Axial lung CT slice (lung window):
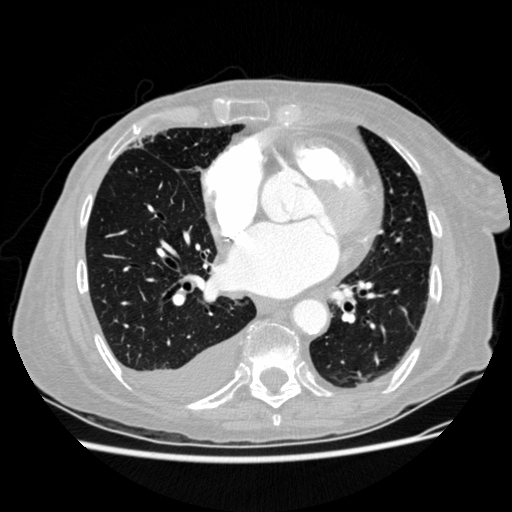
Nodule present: no